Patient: sex M, age 57
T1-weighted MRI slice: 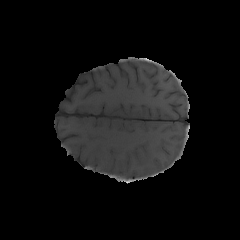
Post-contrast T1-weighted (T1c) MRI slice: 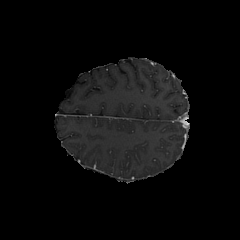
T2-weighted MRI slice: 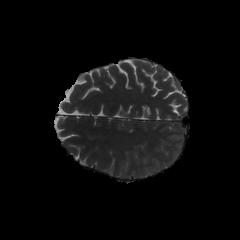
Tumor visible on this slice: yes
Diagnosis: Glioblastoma, IDH-wildtype
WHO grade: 4